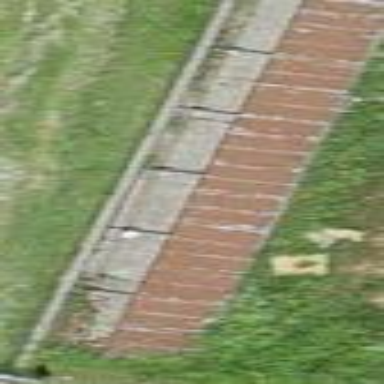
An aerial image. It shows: Building with retaining wall.